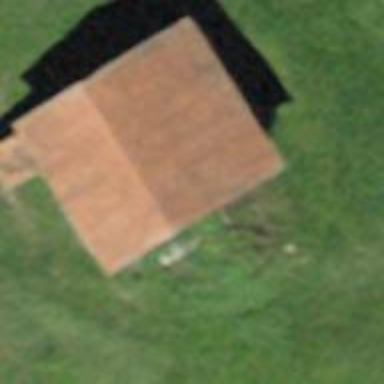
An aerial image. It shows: Shed building.